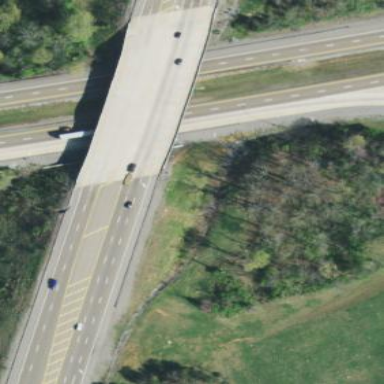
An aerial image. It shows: Man-made overpass bridge.